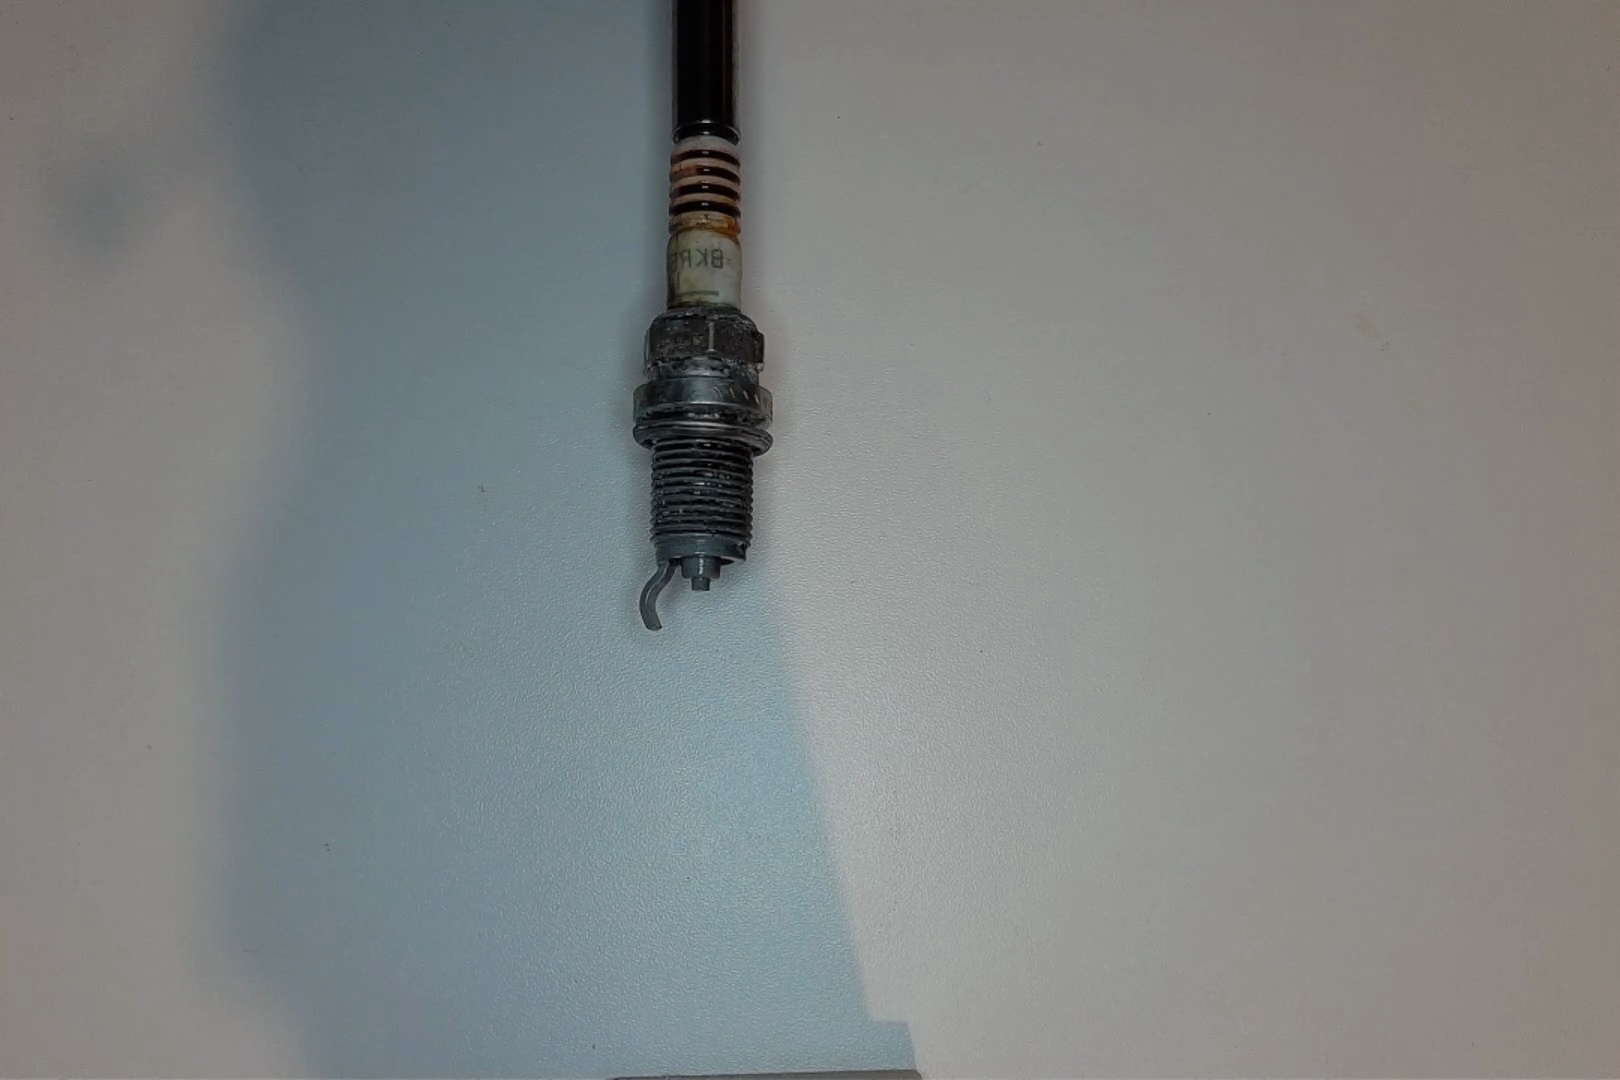
Label: anomaly